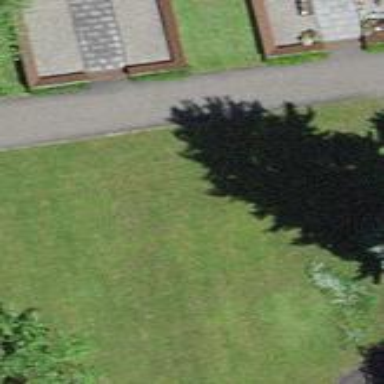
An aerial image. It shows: Graveyard.